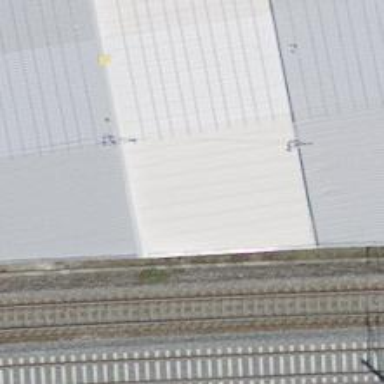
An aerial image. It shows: Single-track spur railway line.